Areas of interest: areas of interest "Basketball Arena"
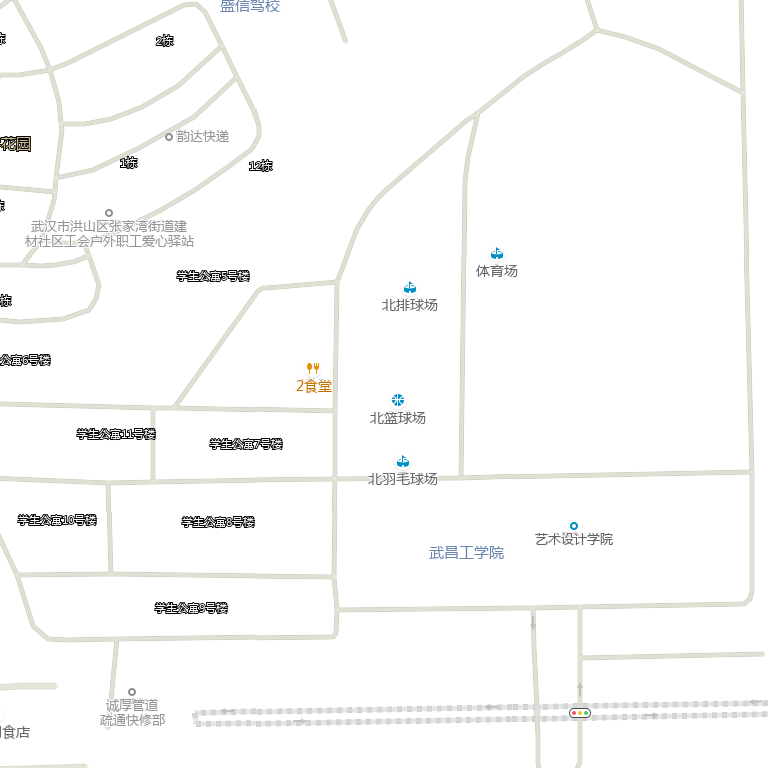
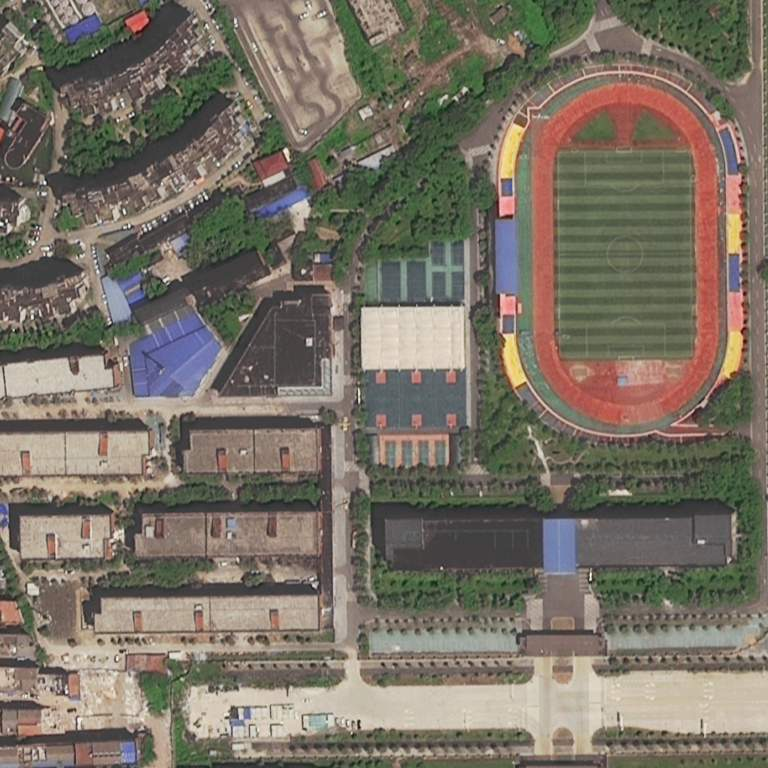